Question: I have just began learning UML, and I was wondering if a class could composite one way and aggregate the other way (if you understand what I mean). Let's make an example:

Maingui.java:
'''
private controller;
public Maingui() {
controller = new Controller(this);
}
'''
Controller.java
'''
private maingui;
public Controller(Maingui gui) {
maingui = gui;
doSomethingWithMainGui();
}
private void doSomethingWithMainGui() {
maingui.doSomeThing();
}
'''
Is this the correct way to show the association?
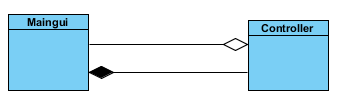
Answer: It's correct way to show assocation, but it's example of bad style app architecture. One of principles of good style architecture is loose coupling. You can read here about it: <URL>